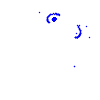
Particle: electron